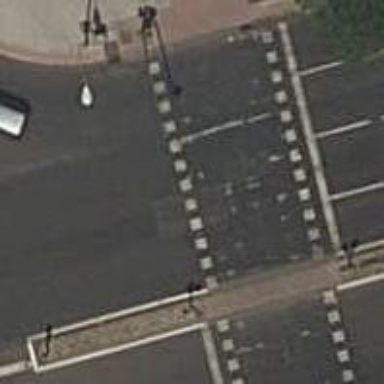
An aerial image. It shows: Road with traffic signals at crossing.